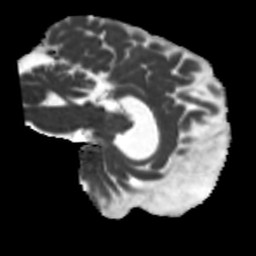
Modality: MD
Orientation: sagittal
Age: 56
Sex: male
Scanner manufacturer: siemens
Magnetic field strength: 3 T
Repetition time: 5.25 s
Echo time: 0.08 s